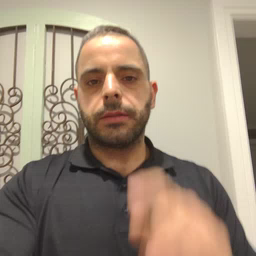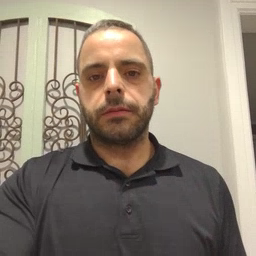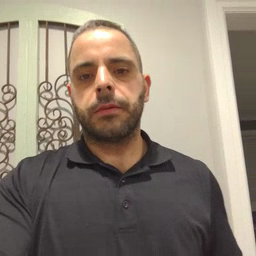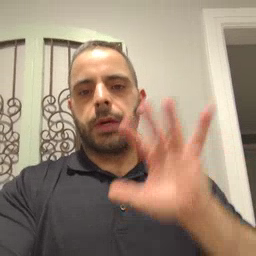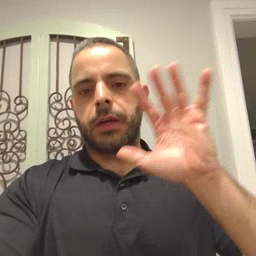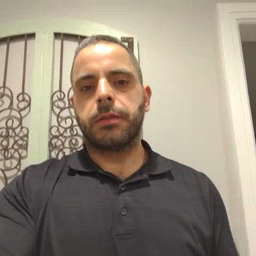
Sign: bye